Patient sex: F
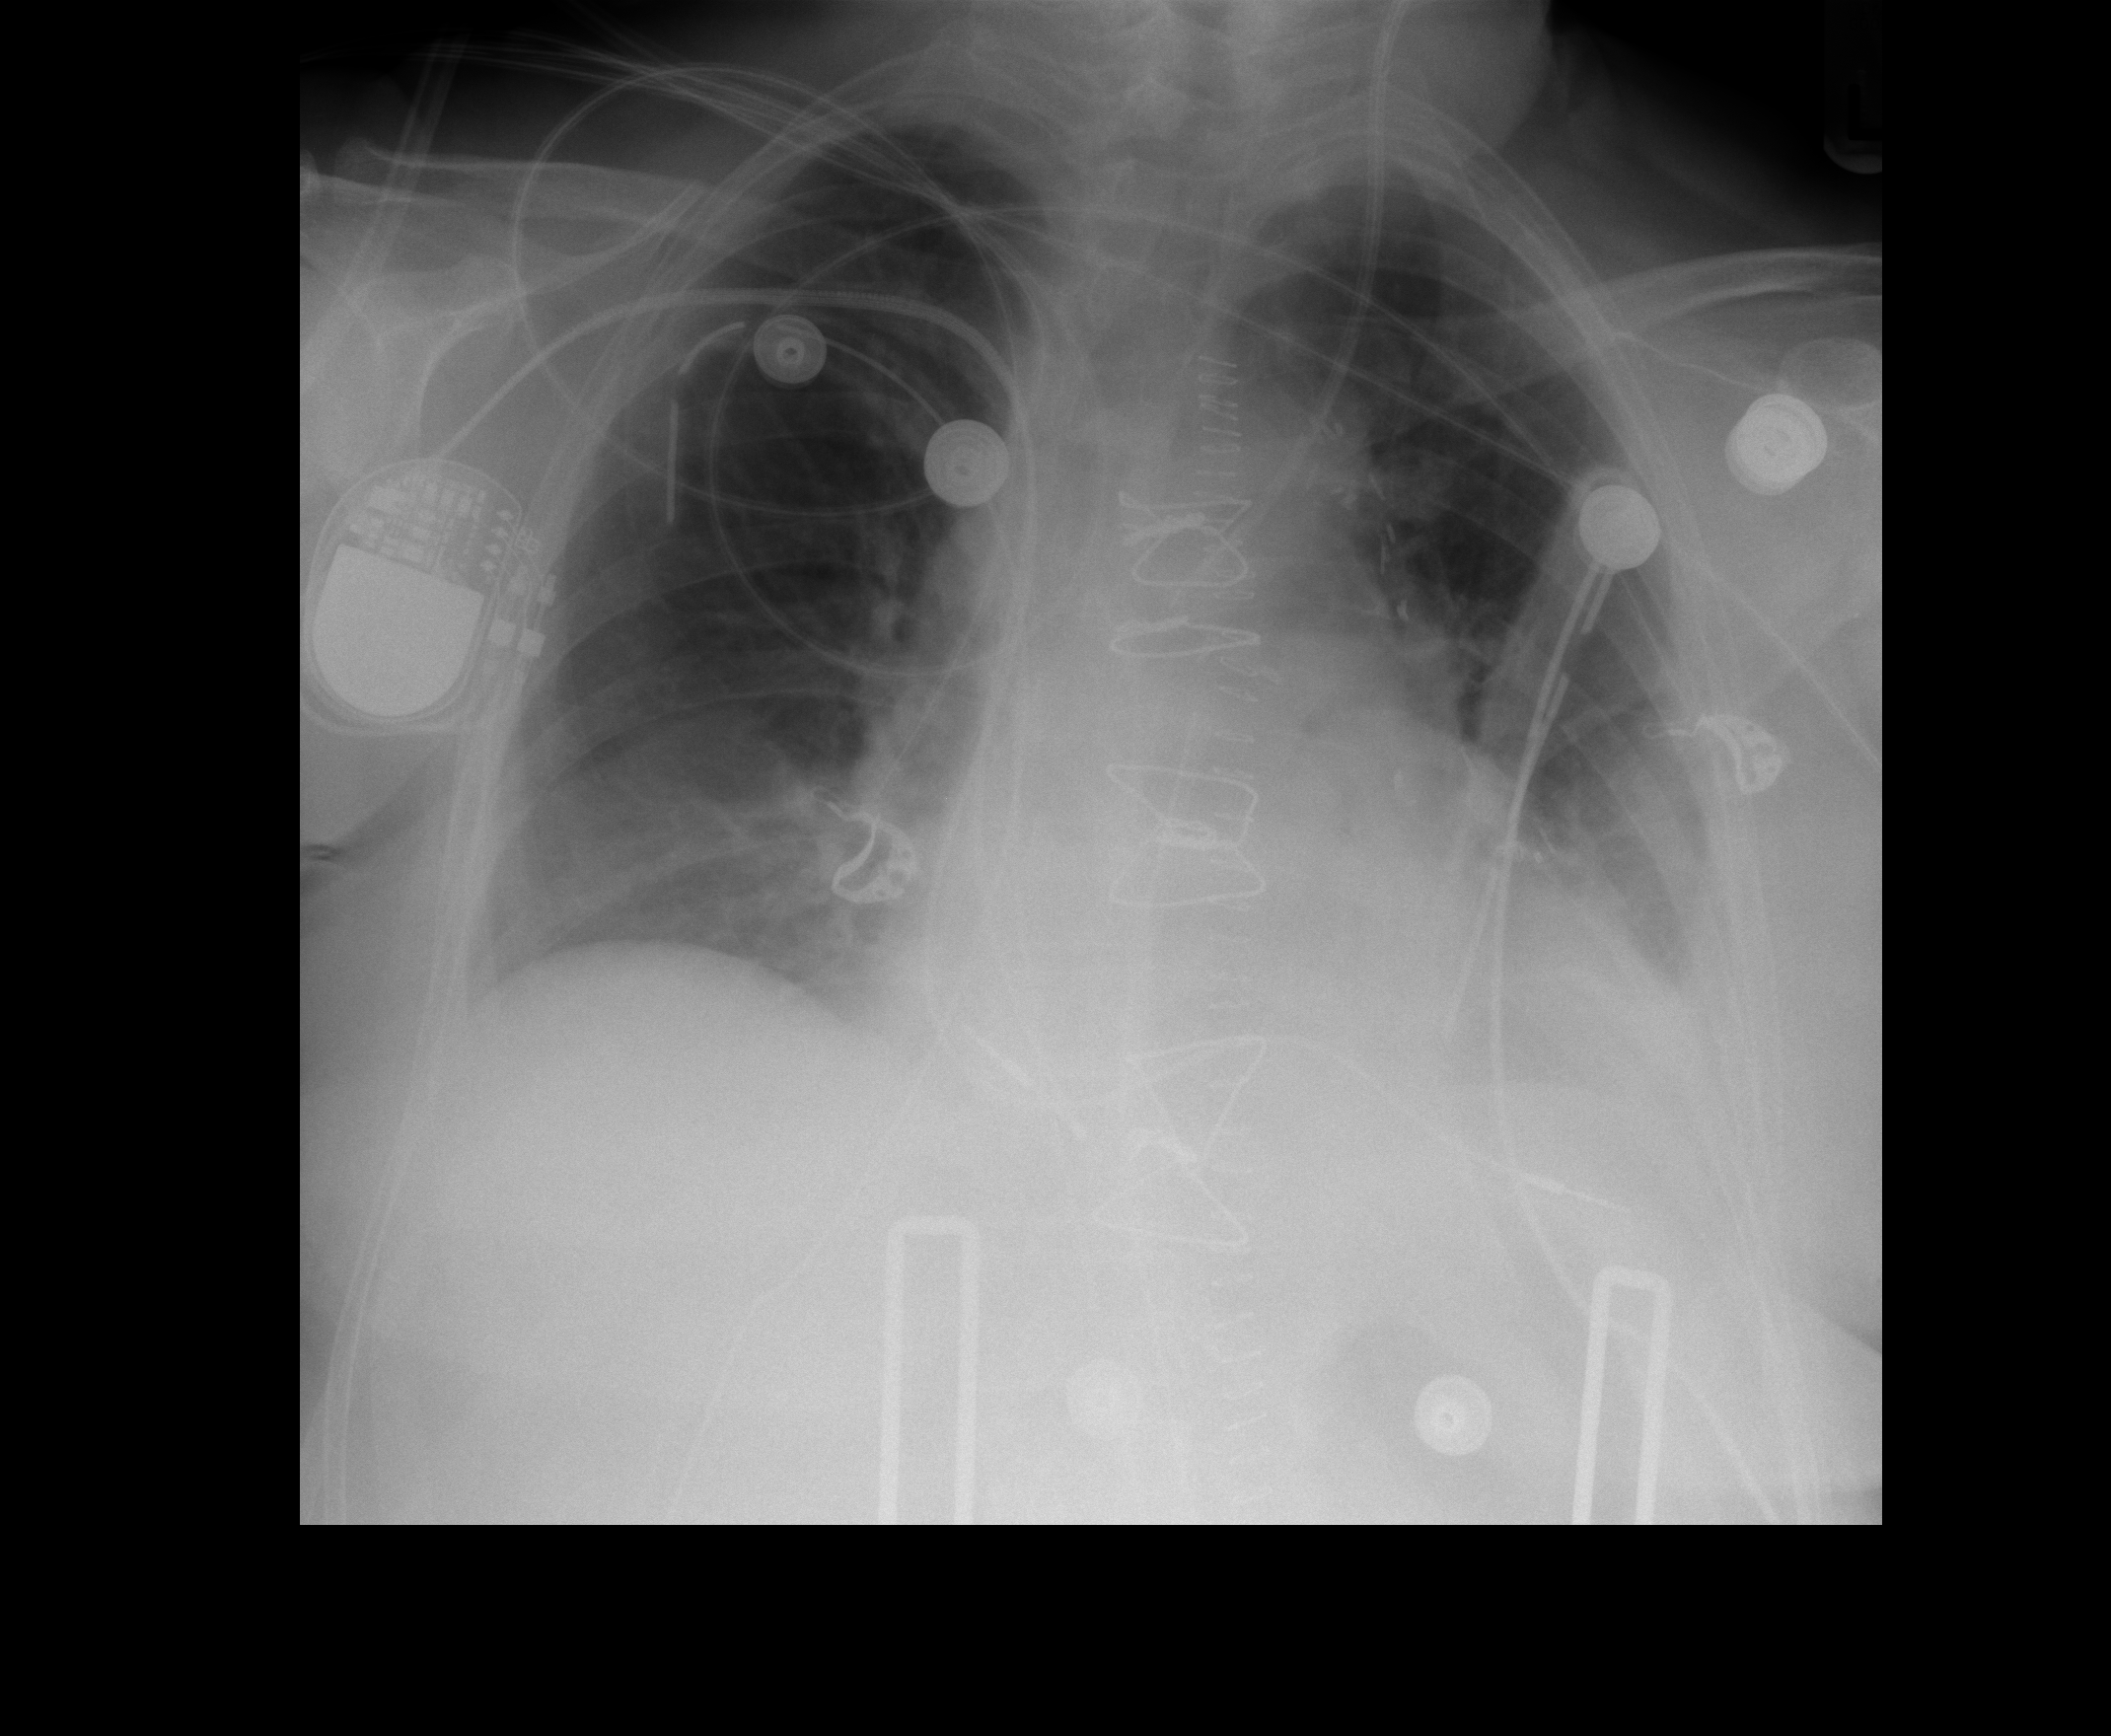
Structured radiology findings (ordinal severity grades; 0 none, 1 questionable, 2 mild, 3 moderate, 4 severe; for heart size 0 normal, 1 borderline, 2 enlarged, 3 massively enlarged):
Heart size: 2
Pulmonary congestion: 2
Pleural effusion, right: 1
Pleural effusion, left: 2
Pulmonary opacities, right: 1
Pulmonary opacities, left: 1
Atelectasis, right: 2
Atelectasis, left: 2